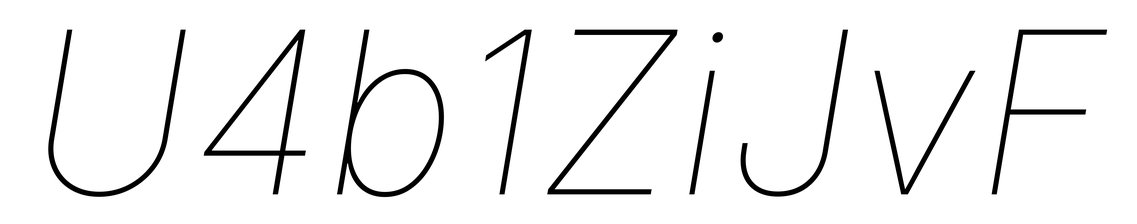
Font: Inter-Italic_Thin_Italic